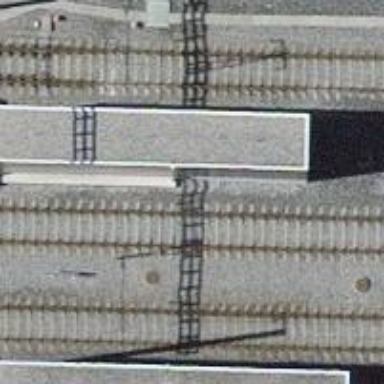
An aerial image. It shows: Paved tunnel with steps.